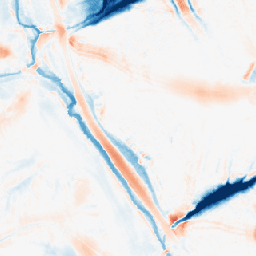
Category: morphological
Decomposition family: morphological
Decomposition parameters: operation: average
size: 20
Upsampling method: nearest
Upsampling parameters: scale: 8
Upsampling scale: 8